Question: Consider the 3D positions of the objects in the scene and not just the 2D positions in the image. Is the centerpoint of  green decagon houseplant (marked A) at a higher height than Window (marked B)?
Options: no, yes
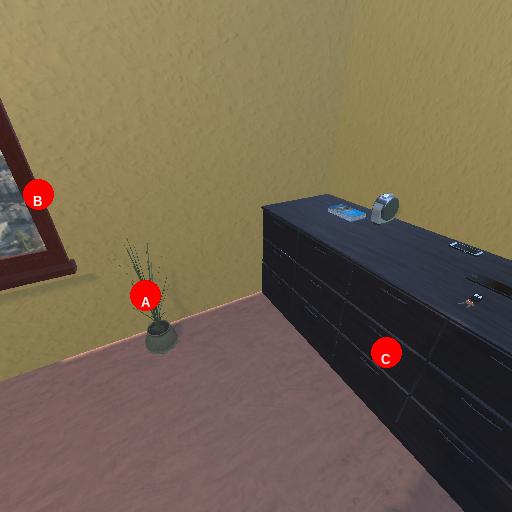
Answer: no